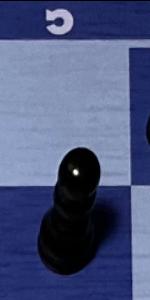
Label: Pawn_Black